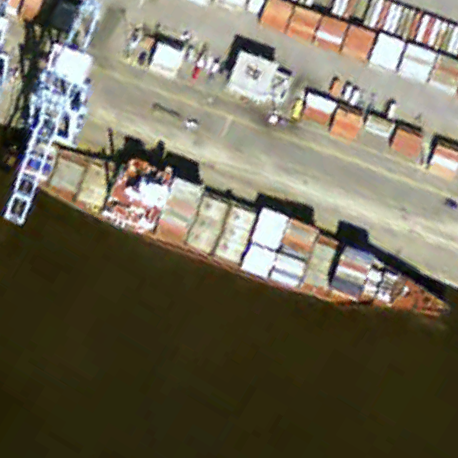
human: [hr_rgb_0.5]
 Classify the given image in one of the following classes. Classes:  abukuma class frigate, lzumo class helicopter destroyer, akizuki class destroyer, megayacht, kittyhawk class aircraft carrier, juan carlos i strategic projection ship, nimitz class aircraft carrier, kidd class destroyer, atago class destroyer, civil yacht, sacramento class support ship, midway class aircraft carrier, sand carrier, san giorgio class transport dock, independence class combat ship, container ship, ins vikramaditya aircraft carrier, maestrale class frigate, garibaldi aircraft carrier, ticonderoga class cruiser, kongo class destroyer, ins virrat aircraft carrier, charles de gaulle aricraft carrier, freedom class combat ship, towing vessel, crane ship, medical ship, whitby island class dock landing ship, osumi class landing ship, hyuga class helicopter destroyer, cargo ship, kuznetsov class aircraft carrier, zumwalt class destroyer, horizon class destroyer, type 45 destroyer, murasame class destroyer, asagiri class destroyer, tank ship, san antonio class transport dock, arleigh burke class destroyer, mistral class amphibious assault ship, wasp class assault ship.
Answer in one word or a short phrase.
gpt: Container ship